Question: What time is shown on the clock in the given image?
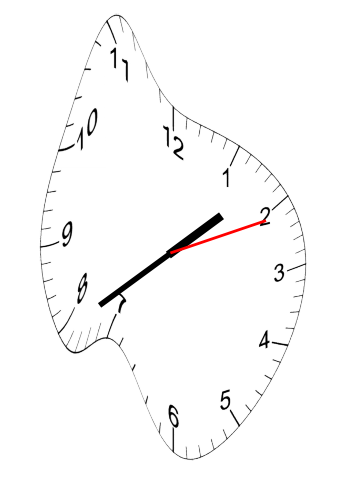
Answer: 01:39:11